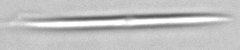
Label: Pseudo-nitzschia